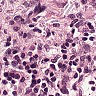
Metastatic tissue present: no